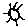
Label: sun